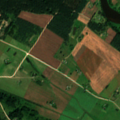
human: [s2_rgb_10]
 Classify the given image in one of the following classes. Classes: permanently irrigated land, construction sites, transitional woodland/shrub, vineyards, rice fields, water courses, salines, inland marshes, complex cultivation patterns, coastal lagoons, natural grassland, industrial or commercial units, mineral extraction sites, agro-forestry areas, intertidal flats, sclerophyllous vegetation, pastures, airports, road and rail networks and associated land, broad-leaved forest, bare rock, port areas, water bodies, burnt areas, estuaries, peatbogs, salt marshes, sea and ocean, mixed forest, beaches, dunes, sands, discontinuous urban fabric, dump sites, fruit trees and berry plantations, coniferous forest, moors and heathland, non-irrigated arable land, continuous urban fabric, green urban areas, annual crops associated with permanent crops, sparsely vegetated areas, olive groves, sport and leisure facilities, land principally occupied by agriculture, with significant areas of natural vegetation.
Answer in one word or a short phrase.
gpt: non-irrigated arable land, pastures, complex cultivation patterns, land principally occupied by agriculture, with significant areas of natural vegetation, coniferous forest, water courses